Question: I am trying to setup CodeIgniter on my WAMP with PHP 5.3.5 and 2.0.2 CI. My "Hello World" application run successfully (I had only a controller and view). Next I added a Model test.php
'''
class Tests extends CI_Model {
function __construct() {
parent::__contruct();
}
}
'''
I instantiate the model in my controller as:
'''
$this->load->model('Tests');
'''
But I keep getting this error:
> It is not safe to rely on the system's timezone settings.
How do I resolve this error? I tried setting date.timezone property in php.ini. I also tried calling 'date_default_timezone_set' method in index.php of CI. I did go through CI forum but everybody seems to have fixed the issue by calling 'date_default_timezone_set'. But when I call the method, I don't even get the error. Instead, I get an 500 server error response from Apache!
PHP & CI experts.. I need your help.
---
I enabled logging to see how things run under the mat. Here is my model:
'''
<?php if ( ! defined('BASEPATH')) exit('No direct script access allowed');
class Hello extends CI_Model {
function __construct()
{
log_message('debug', "Staring Hello Model");
parent::__construct();
log_message('debug', "Done with Hello Model");
}
}
'''
My Controller:
'''
<?php if ( ! defined('BASEPATH')) exit('No direct script access allowed');
class Hello extends CI_Controller {
public function index()
{
//$this->load->view('hello');
echo phpinfo();
}
public function newfun()
{
log_message('debug', "Starting new method...");
$this->load->model('hello');
log_message('debug', "Completed model load...");
$this->load->view('hello');
}
}
'''
And my log file:
'''
DEBUG - 2011-04-18 15:01:44 --> Config Class Initialized
DEBUG - 2011-04-18 15:01:44 --> Hooks Class Initialized
DEBUG - 2011-04-18 15:01:44 --> Utf8 Class Initialized
DEBUG - 2011-04-18 15:01:44 --> UTF-8 Support Enabled
DEBUG - 2011-04-18 15:01:44 --> URI Class Initialized
DEBUG - 2011-04-18 15:01:44 --> Router Class Initialized
DEBUG - 2011-04-18 15:01:44 --> Output Class Initialized
DEBUG - 2011-04-18 15:01:44 --> Security Class Initialized
DEBUG - 2011-04-18 15:01:44 --> Input Class Initialized
DEBUG - 2011-04-18 15:01:44 --> Global POST and COOKIE data sanitized
DEBUG - 2011-04-18 15:01:44 --> Language Class Initialized
DEBUG - 2011-04-18 15:01:44 --> Loader Class Initialized
DEBUG - 2011-04-18 15:01:44 --> Controller Class Initialized
DEBUG - 2011-04-18 15:01:44 --> Starting new method...
DEBUG - 2011-04-18 15:01:44 --> Model Class Initialized
'''
The last log output comes from the constructor of Model.php in ci/system/core folder. There is no indication of my model's controller being executed (I don't see any log message from the model).
What's wrong with my Model? Am I coding it correctly or overlooking something silly?
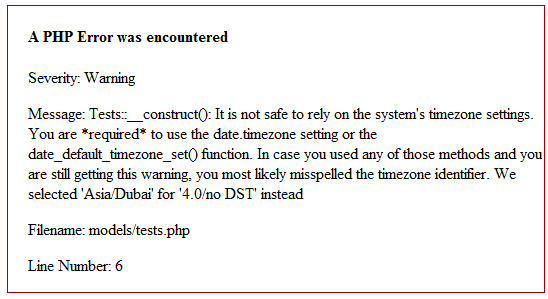
Answer: It may be a naming conflict? Or a naming issue (CI is very specific about lowercase upper case in model/controller and view names).
Can you try, 'goodbye_model.php' (lowercase) and the main line of the model 'class Goodbye_model extends CI_Model' and load 'Goodbye_model' (uppercase first).
And ensure the filename is lowercase, and the class name is first upper case.